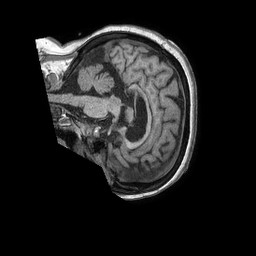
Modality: T1w
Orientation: sagittal
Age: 52
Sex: female
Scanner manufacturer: philips
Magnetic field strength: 1.5 T
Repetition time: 0.007669 s
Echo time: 0.00349 s